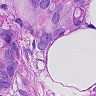
Metastatic tissue present: yes